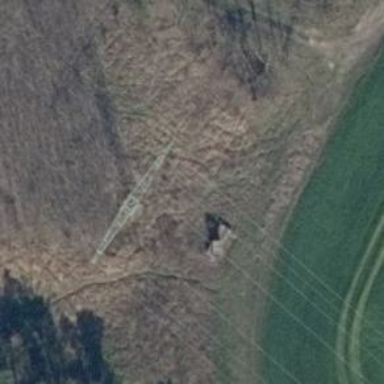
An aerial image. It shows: Power tower.